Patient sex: M
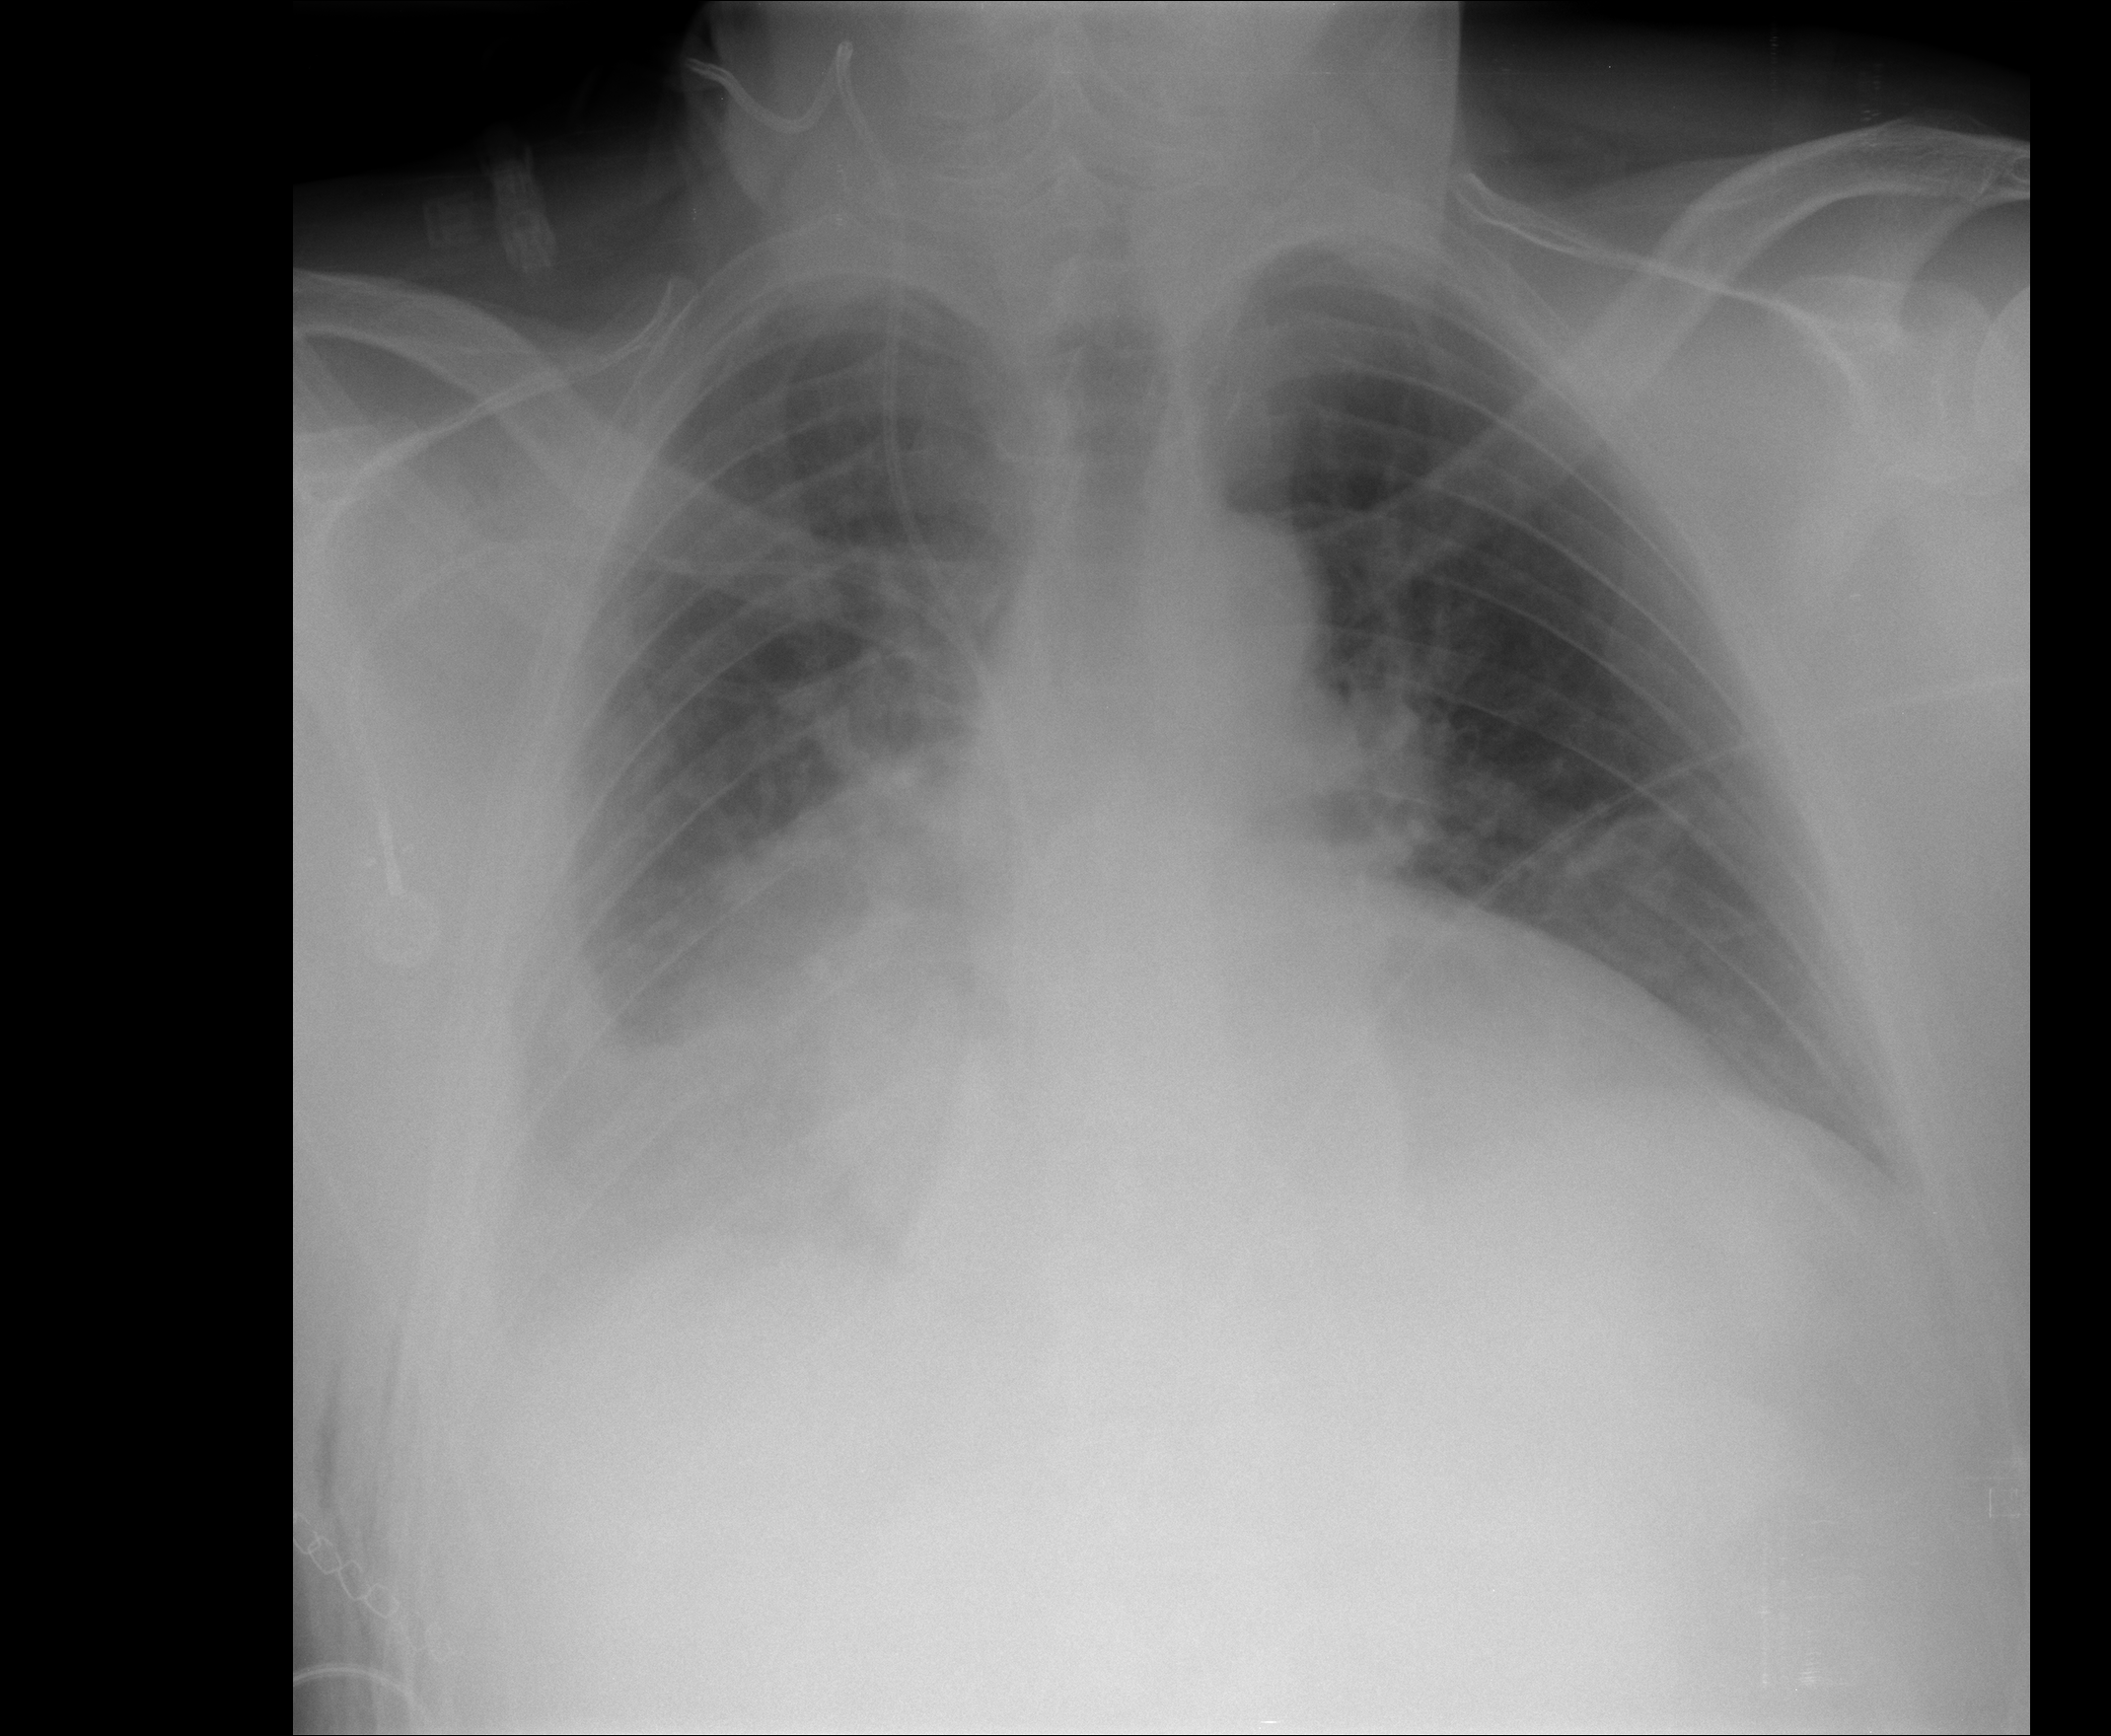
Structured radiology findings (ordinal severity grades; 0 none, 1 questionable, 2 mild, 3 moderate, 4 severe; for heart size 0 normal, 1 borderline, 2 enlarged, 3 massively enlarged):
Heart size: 2
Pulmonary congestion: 0
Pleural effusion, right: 3
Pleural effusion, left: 0
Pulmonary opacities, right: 1
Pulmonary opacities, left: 0
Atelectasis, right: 3
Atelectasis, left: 0